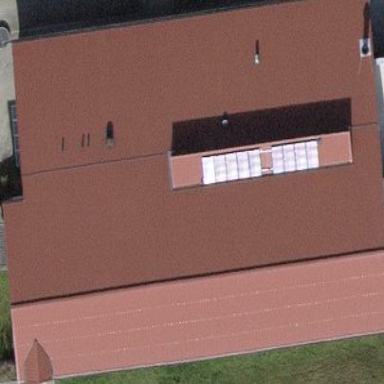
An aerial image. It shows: Sports center building.